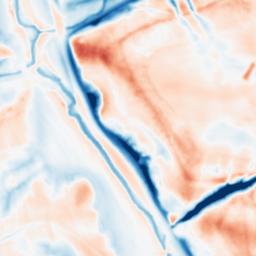
Category: multiscale
Decomposition family: dog_multiscale
Decomposition parameters: sigma_ratio: 1.6
n_scales: 5
base_sigma: 1
Upsampling method: quadratic
Upsampling parameters: scale: 2
Upsampling scale: 2